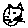
Label: cat